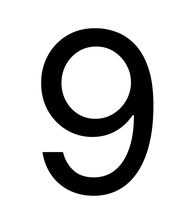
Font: Inter_Regular